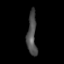
Tissue: skin
Cell type: Epithelial cells
Senescence score: 0.746
Nuclear area (px): 402
Mean DAPI intensity: 76.634